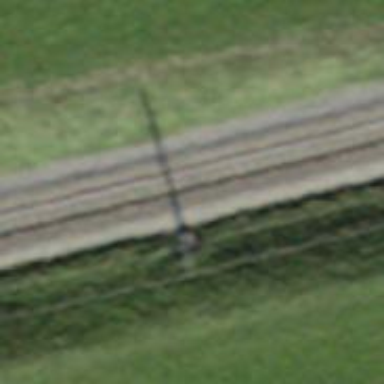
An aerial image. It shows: Power pole.